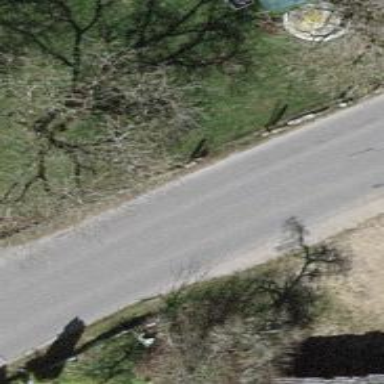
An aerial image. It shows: Secondary road.